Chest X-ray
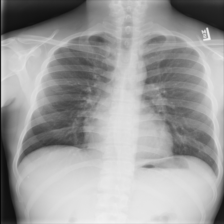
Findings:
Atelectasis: negative
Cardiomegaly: negative
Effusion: negative
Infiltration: negative
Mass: negative
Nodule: negative
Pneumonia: negative
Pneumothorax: negative
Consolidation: negative
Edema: negative
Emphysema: negative
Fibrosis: negative
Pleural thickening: negative
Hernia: negative